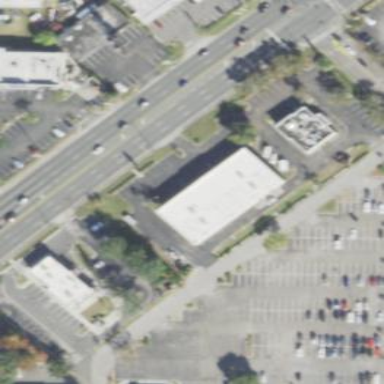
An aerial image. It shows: Building.